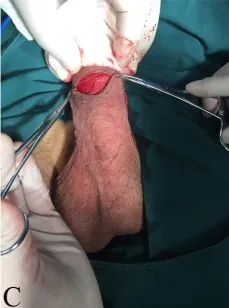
The penile surgical area was covered with a pedicled scrotal flap (C).
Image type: medical_photograph (other_medical_photograph)